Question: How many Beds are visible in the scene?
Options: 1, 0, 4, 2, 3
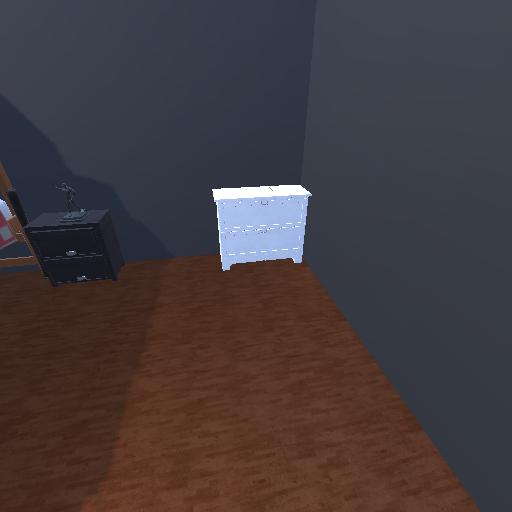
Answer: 1